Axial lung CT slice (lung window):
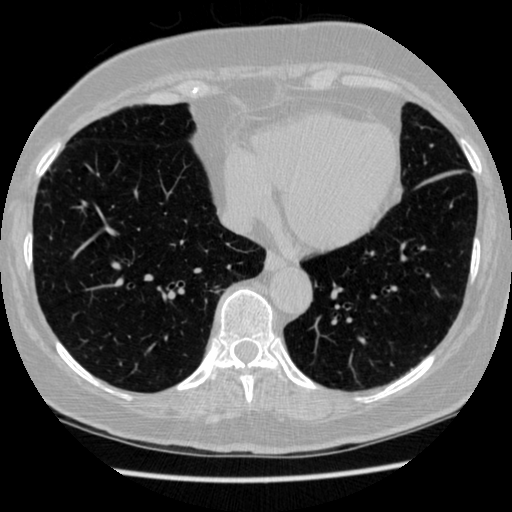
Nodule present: no